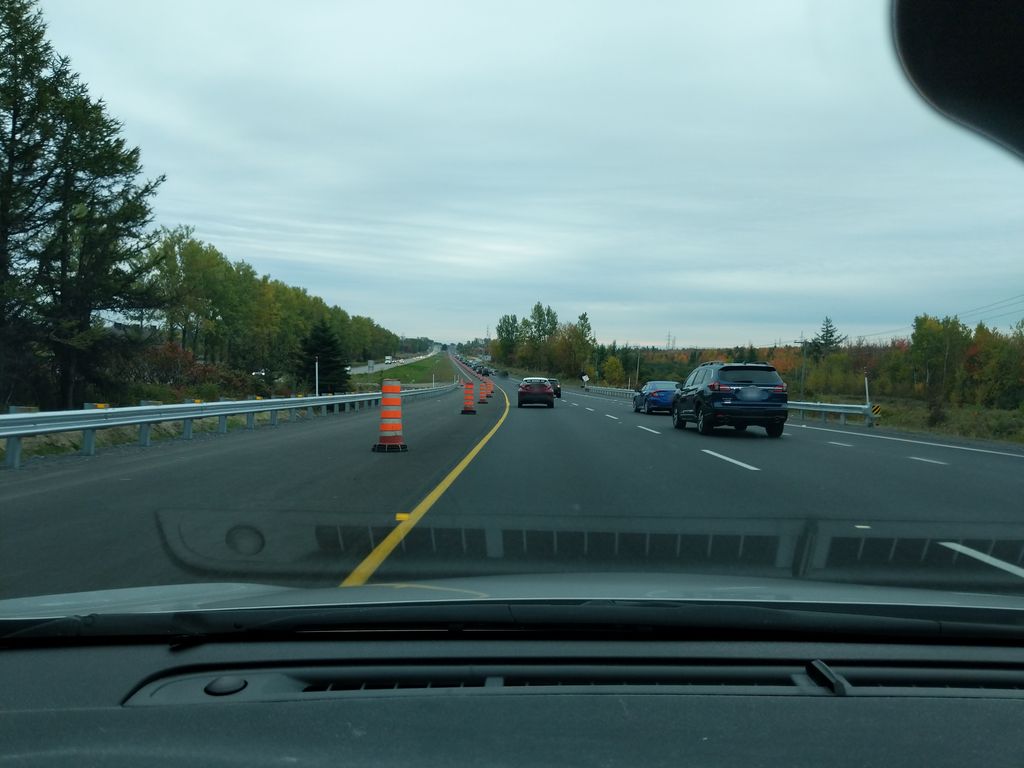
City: quebec_city